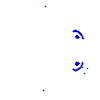
Particle: electron